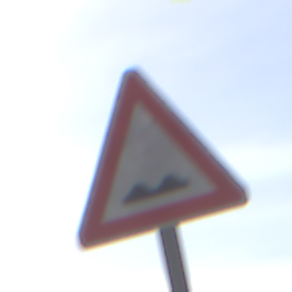
Verkehrszeichen: UnebeneFahrbahn
Umgebung: Outdoor, RoadRail
Tageszeit: MorningAfternoon
Wetter: PartlyCloudy
Licht: Natural
Jahreszeit: NotSpecified
Kontrast: HighContrast